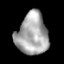
Tissue: lung
Cell type: Myeloid cells
Senescence score: 0.1854
Nuclear area (px): 1280
Mean DAPI intensity: 166.987